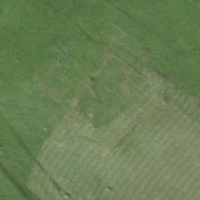
EUNIS habitat code: 24
Species observed at this site:
Gentianella campestris
Geum rivale